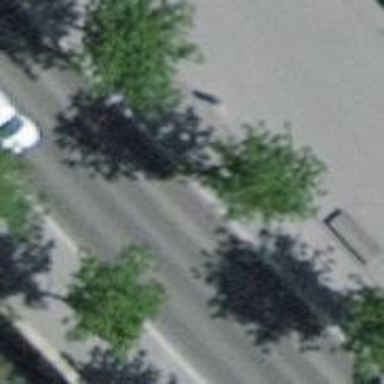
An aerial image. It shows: Single tag "natural: tree."